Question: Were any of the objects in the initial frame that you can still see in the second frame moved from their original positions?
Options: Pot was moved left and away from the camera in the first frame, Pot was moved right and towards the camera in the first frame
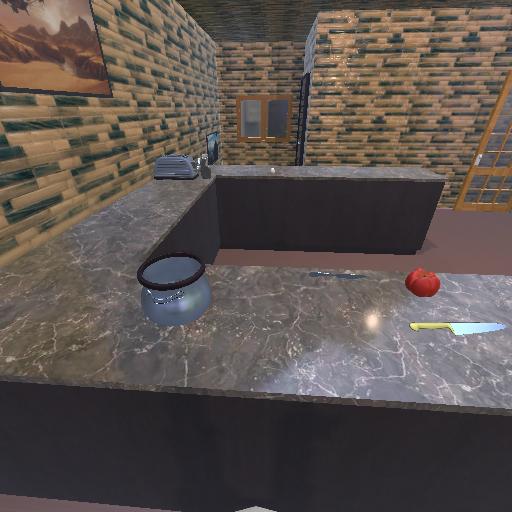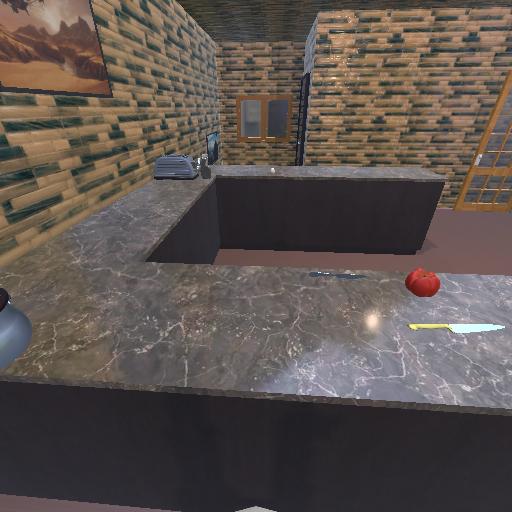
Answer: Pot was moved left and away from the camera in the first frame